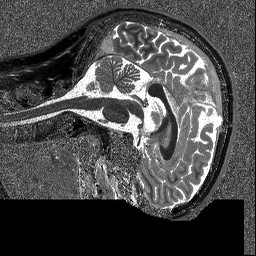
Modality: T1map
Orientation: sagittal
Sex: male